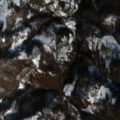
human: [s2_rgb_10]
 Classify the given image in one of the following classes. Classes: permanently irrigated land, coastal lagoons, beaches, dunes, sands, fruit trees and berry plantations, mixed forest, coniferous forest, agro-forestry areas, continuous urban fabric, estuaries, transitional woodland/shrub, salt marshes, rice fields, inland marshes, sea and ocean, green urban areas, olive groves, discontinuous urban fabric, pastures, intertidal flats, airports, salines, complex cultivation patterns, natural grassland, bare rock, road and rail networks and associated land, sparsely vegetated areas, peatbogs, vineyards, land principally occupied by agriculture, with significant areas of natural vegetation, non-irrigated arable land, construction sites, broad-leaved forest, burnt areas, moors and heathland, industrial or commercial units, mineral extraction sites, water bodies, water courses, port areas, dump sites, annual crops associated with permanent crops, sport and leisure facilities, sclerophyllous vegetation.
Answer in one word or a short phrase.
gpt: complex cultivation patterns, broad-leaved forest, transitional woodland/shrub